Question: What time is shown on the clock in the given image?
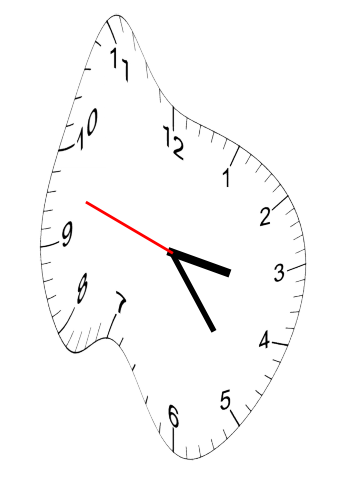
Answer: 03:23:48